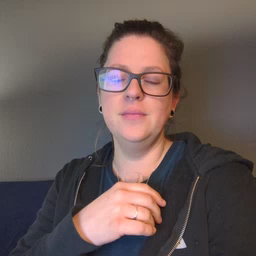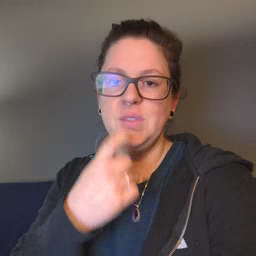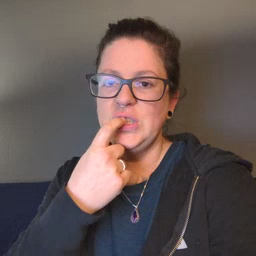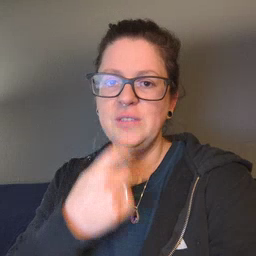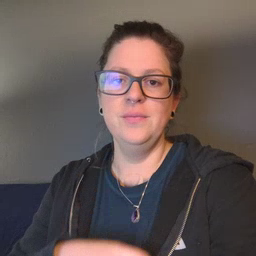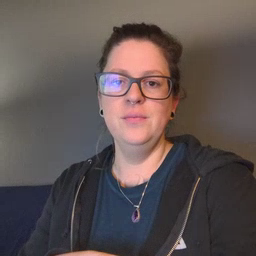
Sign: tooth